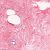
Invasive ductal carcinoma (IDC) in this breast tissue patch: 0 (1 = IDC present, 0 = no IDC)